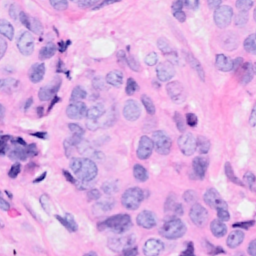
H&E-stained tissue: Breast